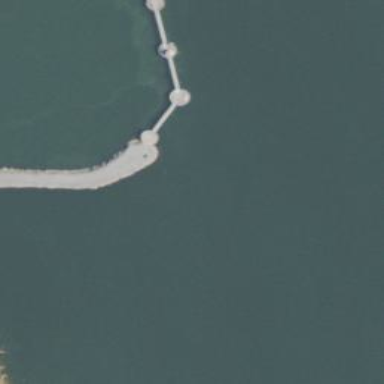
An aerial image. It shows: Floating barrier on the waterway.